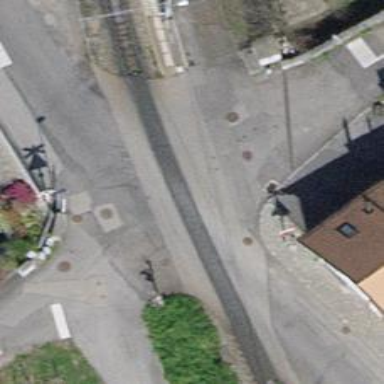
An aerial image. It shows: Asphalt road in residential area.